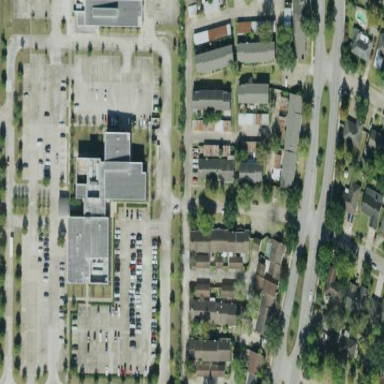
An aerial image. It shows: Healthcare clinic.